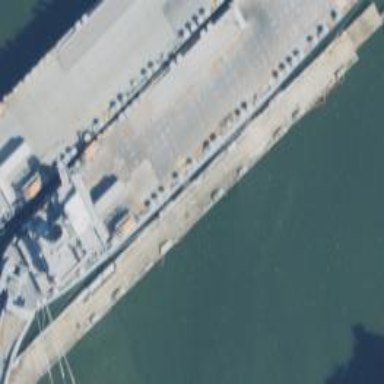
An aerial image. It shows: Military pier.